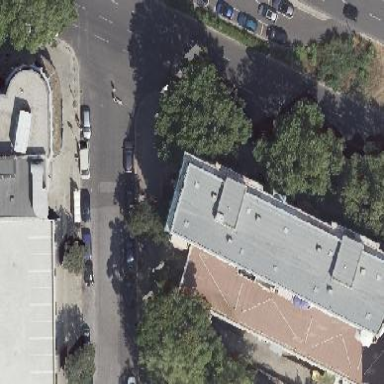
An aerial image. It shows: Part of building.